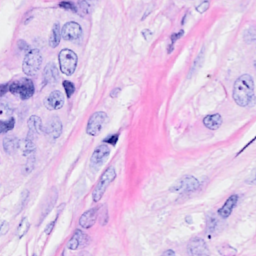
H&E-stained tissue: Breast